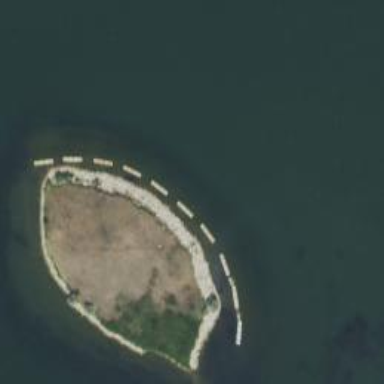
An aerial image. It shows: Breakwater structure.